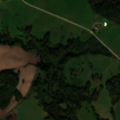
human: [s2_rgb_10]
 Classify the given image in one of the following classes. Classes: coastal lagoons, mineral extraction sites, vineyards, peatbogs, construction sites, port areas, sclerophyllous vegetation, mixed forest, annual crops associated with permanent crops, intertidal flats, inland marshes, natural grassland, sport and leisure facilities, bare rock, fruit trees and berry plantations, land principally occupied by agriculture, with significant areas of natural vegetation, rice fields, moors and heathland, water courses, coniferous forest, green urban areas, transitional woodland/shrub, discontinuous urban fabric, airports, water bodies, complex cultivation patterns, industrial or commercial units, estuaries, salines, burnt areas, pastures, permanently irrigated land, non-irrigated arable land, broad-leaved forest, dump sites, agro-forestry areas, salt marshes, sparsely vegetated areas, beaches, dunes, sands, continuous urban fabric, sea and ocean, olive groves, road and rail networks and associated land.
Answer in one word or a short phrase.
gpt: non-irrigated arable land, pastures, complex cultivation patterns, land principally occupied by agriculture, with significant areas of natural vegetation, broad-leaved forest